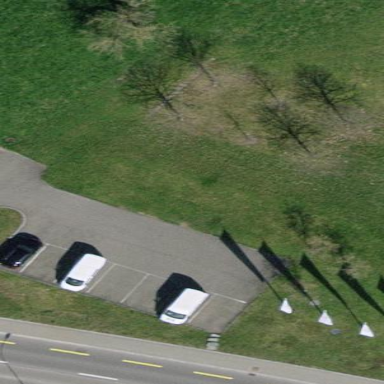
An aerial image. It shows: Parking area with asphalt surface.